Interaction volume radius: 5 \u00c5
Interaction volume height: 15 \u00c5
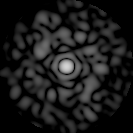
Disorder parameter: 0.84